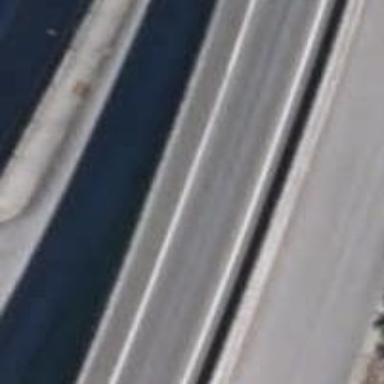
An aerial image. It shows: Tertiary link road passing over bridge.